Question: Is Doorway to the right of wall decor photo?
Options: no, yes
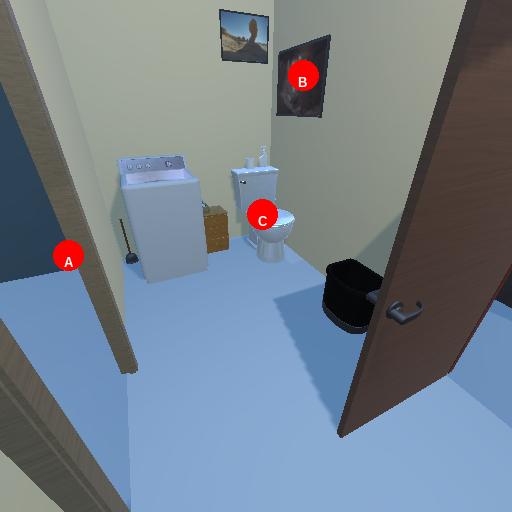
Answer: no